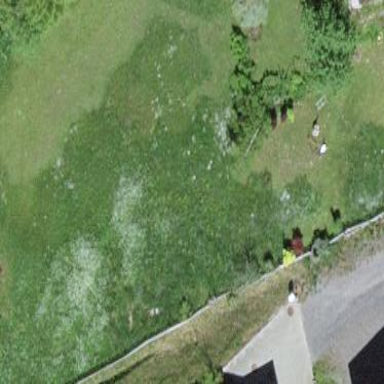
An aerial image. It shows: Beautiful meadow.